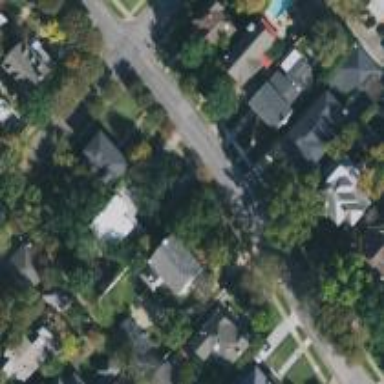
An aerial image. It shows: Residential road with separate sidewalk.